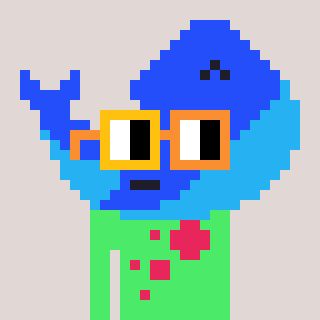
a pixel art character with square yellow and orange glasses, a whale-shaped head and a teal-colored body on a warm background